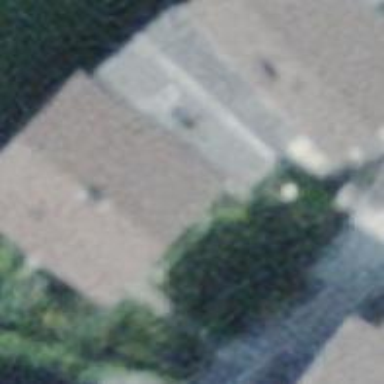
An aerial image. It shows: Simple and straightforward house.